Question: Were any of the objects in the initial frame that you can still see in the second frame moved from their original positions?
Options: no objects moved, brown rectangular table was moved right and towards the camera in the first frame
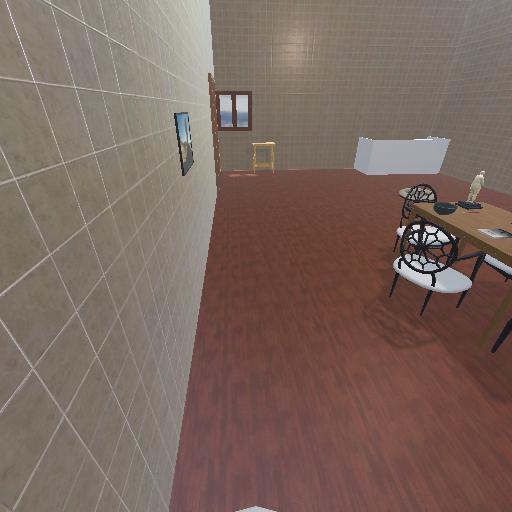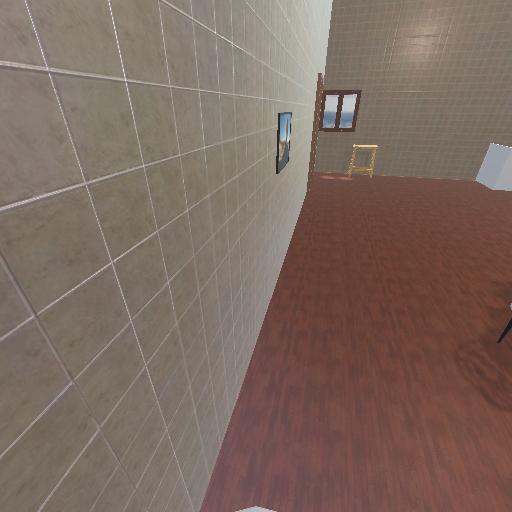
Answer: no objects moved